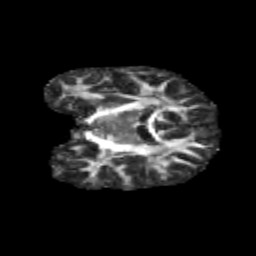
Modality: FA
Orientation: coronal
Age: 12
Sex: male
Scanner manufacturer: siemens
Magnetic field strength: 3 T
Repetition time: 3.8 s
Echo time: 0.07 s